Field crop: maize
Growth stage: 2
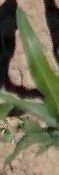
Species: maize